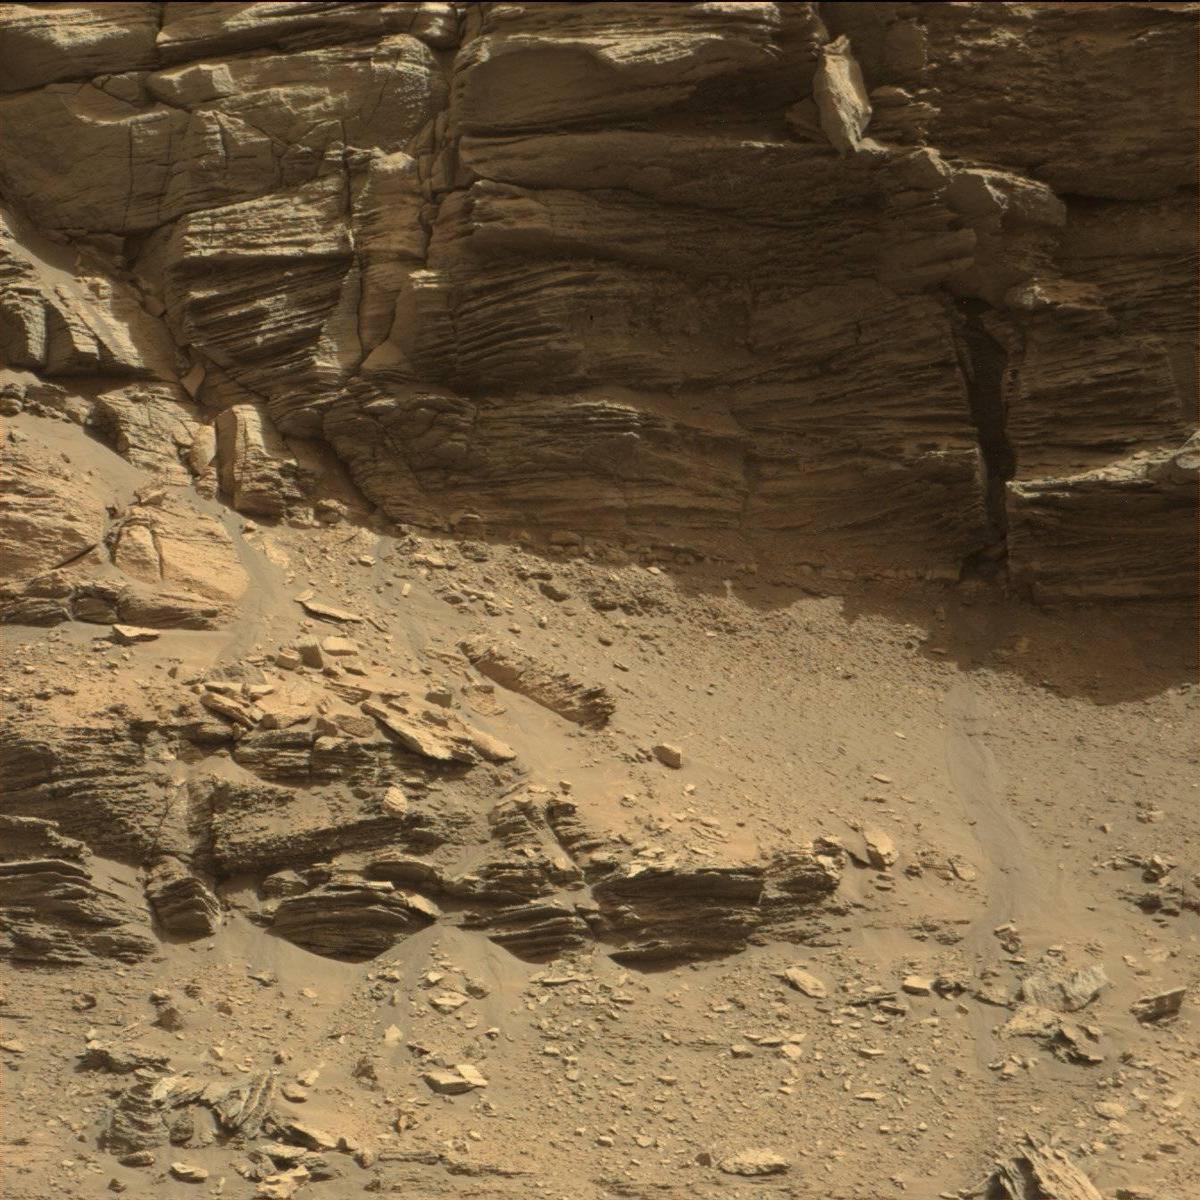
Terrain classes present: Bedrock, Sand / Soil